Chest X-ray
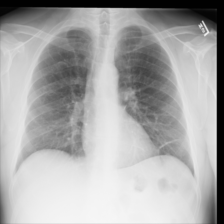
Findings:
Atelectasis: negative
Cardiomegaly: negative
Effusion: negative
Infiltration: negative
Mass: negative
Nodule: negative
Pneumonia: negative
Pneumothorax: negative
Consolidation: negative
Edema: negative
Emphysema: negative
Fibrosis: negative
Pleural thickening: negative
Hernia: negative